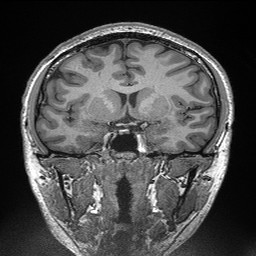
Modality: T1w
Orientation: sagittal
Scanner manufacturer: siemens
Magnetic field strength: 3 T
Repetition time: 2.3 s
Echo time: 0.00298 s